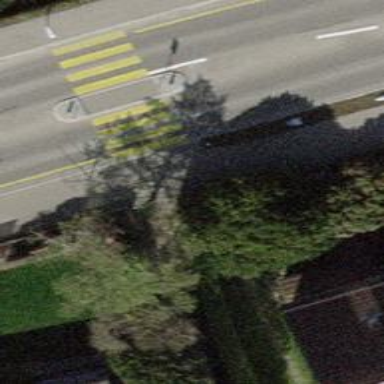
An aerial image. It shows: Cycle barrier.